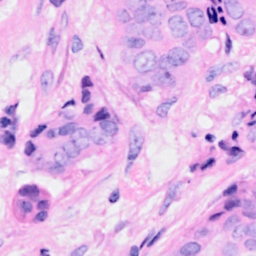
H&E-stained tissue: Breast